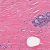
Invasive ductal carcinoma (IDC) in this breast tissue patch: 0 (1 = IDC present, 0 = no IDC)